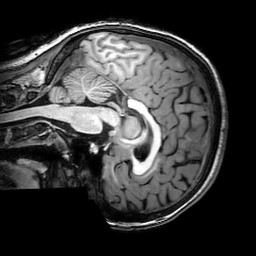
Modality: T1w
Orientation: sagittal
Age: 22
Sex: female
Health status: healthy
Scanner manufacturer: philips
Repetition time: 0.008318 s
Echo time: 0.00383 s